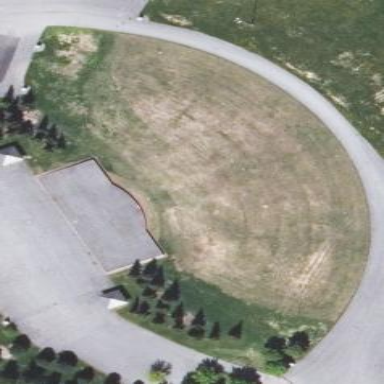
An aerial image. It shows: Bandstand on concrete surface.